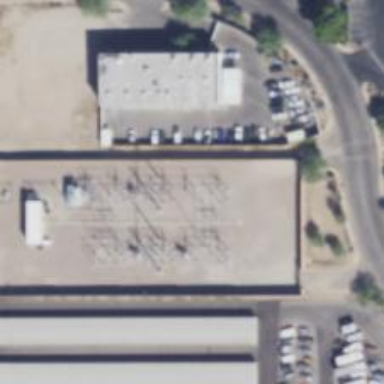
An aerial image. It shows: Switch used for power control.